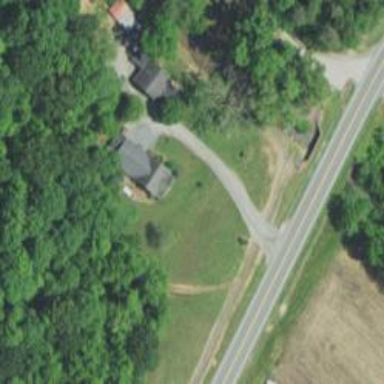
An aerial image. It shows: Driveway.